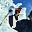
Label: 1